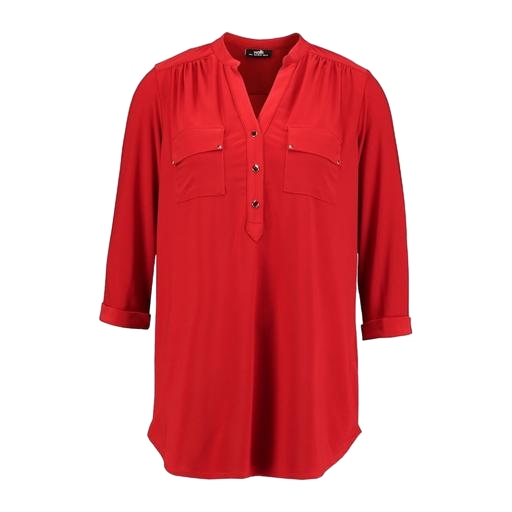
red plus size utility shirt, red zip-pocket roll tab blouse, red button-down blouse, white background